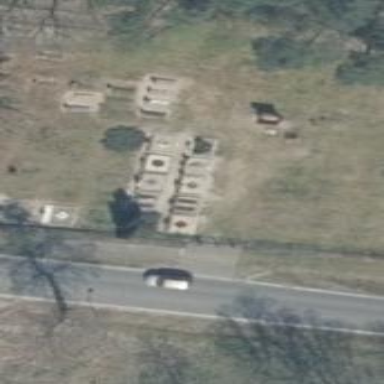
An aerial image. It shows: Cemetery.